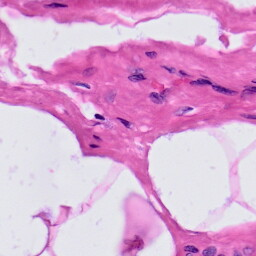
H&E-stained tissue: Prostate